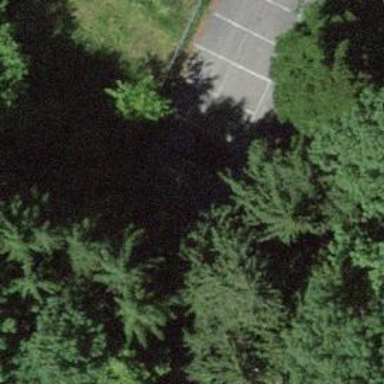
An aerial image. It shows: Unclassified road with asphalt surface.